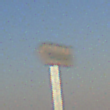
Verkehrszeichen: UmleitungswegweiserLinksweisend
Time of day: MorningAfternoon
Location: Outdoor (Nature)
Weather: Clear
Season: NotSpecified
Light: Natural